Current action and preconditions to check: trajectory_clear

Your task: For each precondition in the list above, predict whether it will hold at this action.

Consider the current scene as observed from the mobile robot's camera, and analyze the predicted future states of all dynamic agents (e.g., people, animals, vehicles, or any moving entities) within the NEXT SECOND.

IMPORTANT: Only answer "very likely" if you are absolutely certain—based on strong, clear evidence—that a dynamic agent will violate the precondition in the predicted future state. Do NOT answer "very likely" for unlikely, ambiguous, or low-probability risks.

Ask yourself for each precondition: Is there a high probability, with clear and convincing evidence, that the predicted future states of any dynamic agent will interfere with the predicted future state of the currently executing action within the NEXT SECOND, causing that precondition to fail?

Assess the risk level based on these predictions. Use "likely" or "very likely" if motions create a clear risk of interference.

Use "neutral" or "improbable" if agents are nearby but their predicted paths are clearly diverging or non-conflicting.

Failure Risk Categories: "very improbable", "improbable", "neutral", "likely", "very likely"

Answer Format: Output ONLY the probability_of_failure value from these categories: "very improbable", "improbable", "neutral", "likely", "very likely"

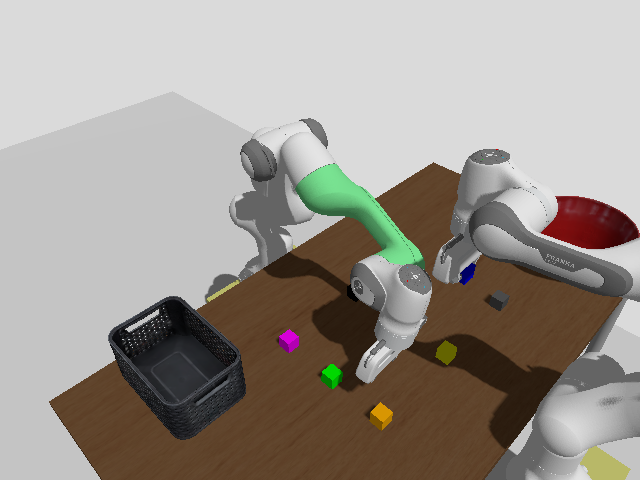

Answer: improbable